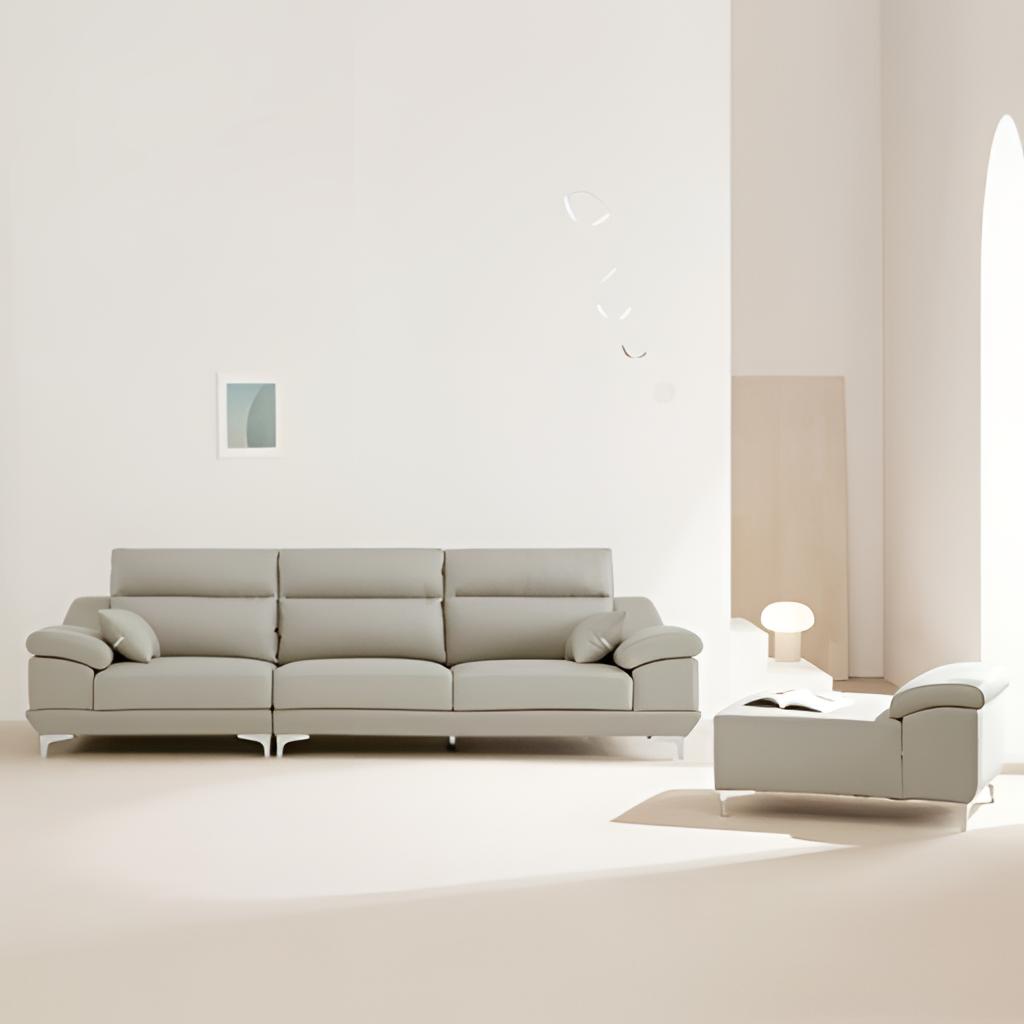
leather sectional sofa, living room, carpet flooring, with plain pattern, cream paint wallpaper, with solid pattern, minimalist